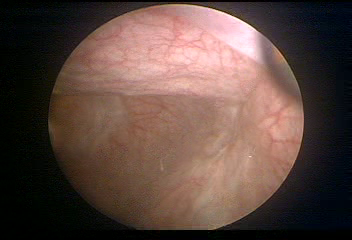
Modality: WLC
Class: Normal mucosa
Bladder cancer association: No